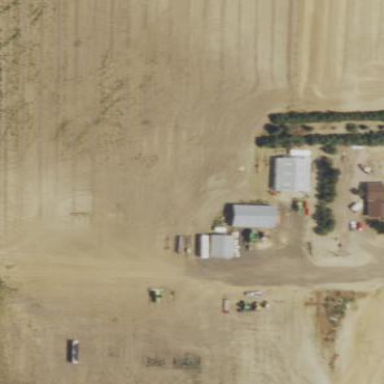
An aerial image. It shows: Farmyard area.